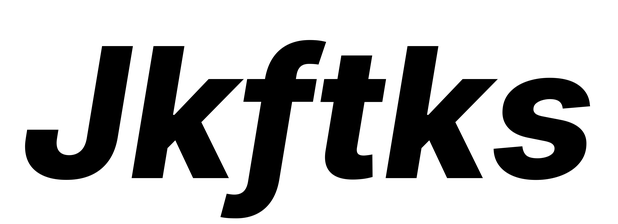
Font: Inter-Italic_ExtraBold_Italic